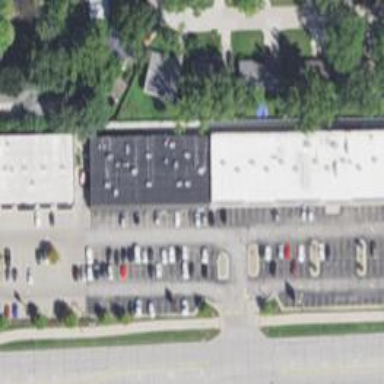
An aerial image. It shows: Car rental facility.